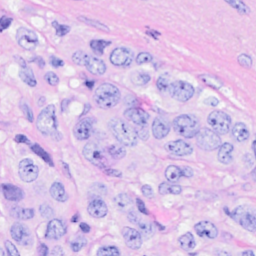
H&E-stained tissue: Breast